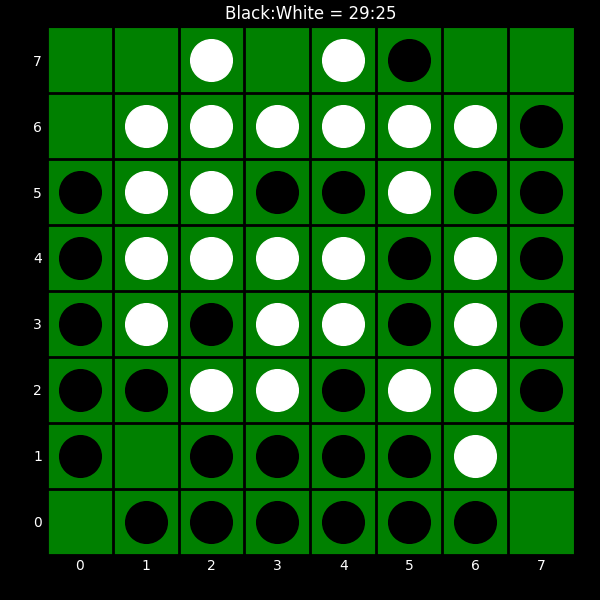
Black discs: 29
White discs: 25